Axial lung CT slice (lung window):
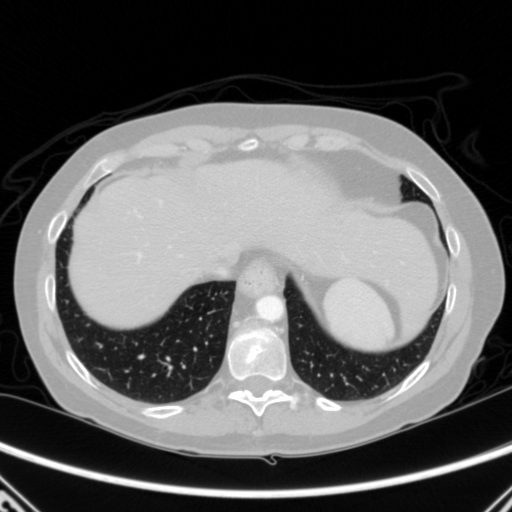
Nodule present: no